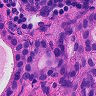
Metastatic tissue present: yes